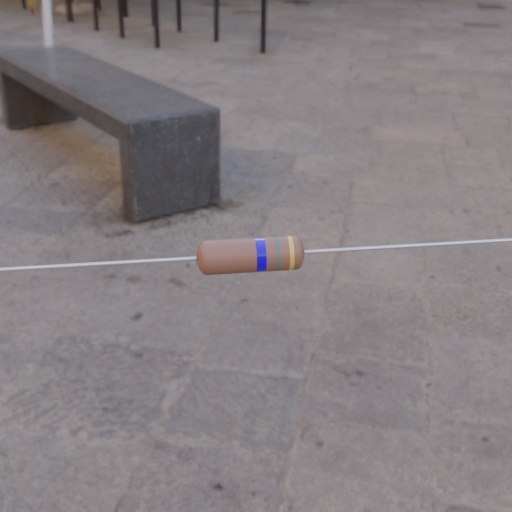
Resistor colour bands (in order): blue, gray, gold